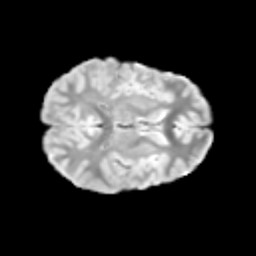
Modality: T2w
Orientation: axial
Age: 13
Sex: male
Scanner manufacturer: siemens
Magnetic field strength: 3 T
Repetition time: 3.8 s
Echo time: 0.07 s